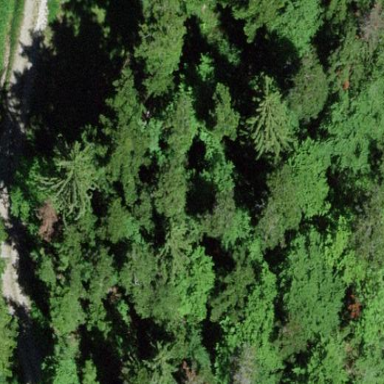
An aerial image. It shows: Forest area.